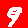
Digit: 9